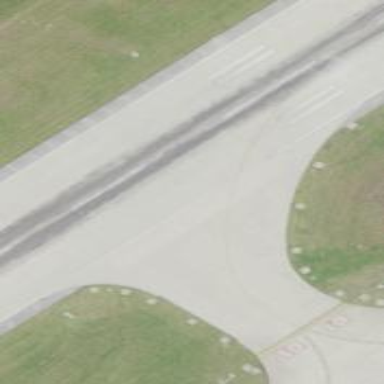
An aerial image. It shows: View of taxiway at the airport.